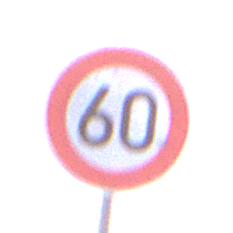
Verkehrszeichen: Geschwindigkeit60
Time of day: SunriseSunset
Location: Outdoor (Urban)
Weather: Clear
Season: NotSpecified
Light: Natural